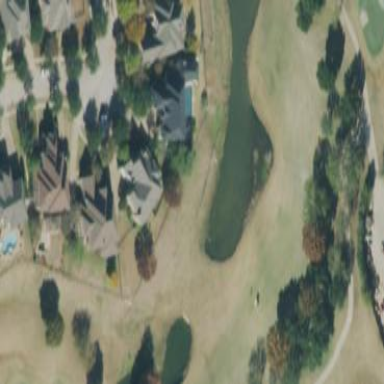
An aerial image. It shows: Grassy area designated as golf fairway.